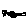
Label: sun